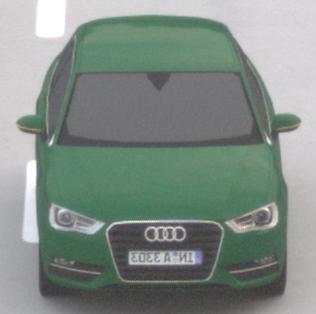
Make: Audi
Model: A3 1.2 TFSI
Detailed model: A3 (8V)
Model produced from: 2013/02
Model produced until: 2014/05
Doors: 3
Color: green
Road condition: dry road
Daytime: morning or afternoon
Contrast: low contrast